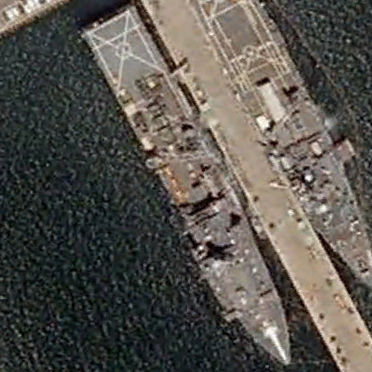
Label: combat